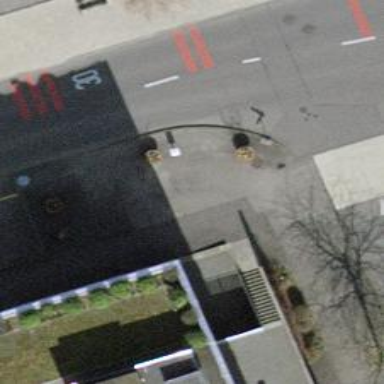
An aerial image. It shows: Road with steps.